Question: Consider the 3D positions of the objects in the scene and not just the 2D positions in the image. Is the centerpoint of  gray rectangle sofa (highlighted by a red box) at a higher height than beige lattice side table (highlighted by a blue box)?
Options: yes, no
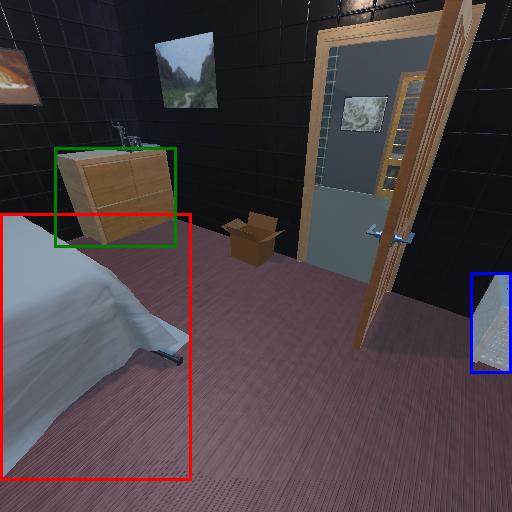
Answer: yes